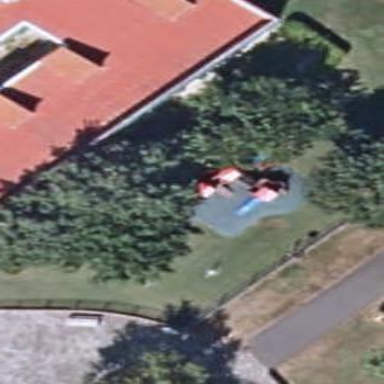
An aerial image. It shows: Playground area for leisure land.